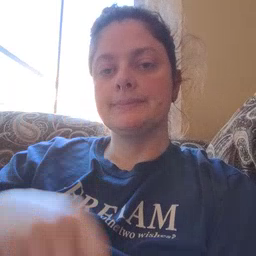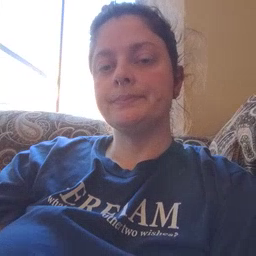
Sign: yes